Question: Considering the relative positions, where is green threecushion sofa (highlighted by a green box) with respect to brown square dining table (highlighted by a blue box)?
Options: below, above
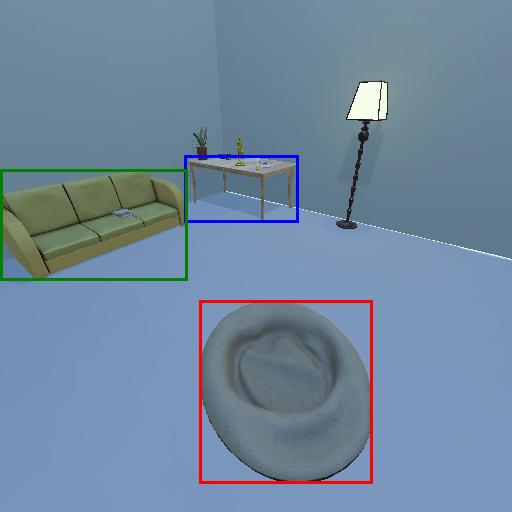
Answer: below